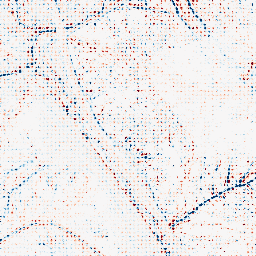
Category: edge_preserving
Decomposition family: median
Decomposition parameters: size: 5
Upsampling method: sinc_hamming
Upsampling parameters: scale: 8
kernel_size: 4
Upsampling scale: 8